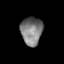
Tissue: skin
Cell type: Epithelial cells
Senescence score: 0.2671
Nuclear area (px): 597
Mean DAPI intensity: 123.084